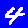
Digit: 4